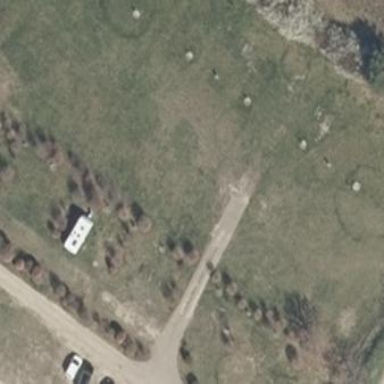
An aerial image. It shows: Caravan site for tourism.